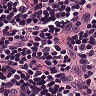
Metastatic tissue present: no